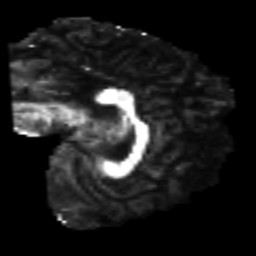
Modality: FA
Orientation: sagittal
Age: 42
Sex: male
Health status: healthy
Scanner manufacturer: ge
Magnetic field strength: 3 T
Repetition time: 11 s
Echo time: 0.072 s